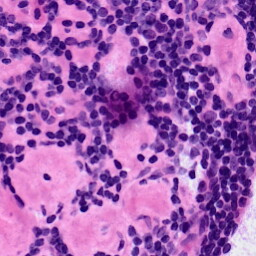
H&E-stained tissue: LymphNode